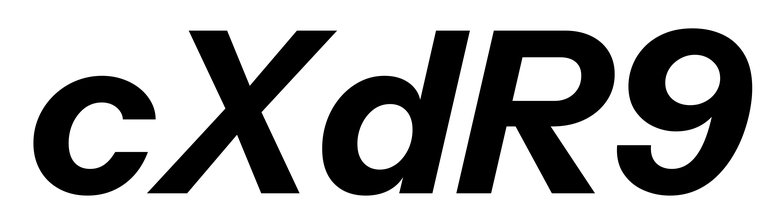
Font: InstrumentSans-Italic_Bold_Italic